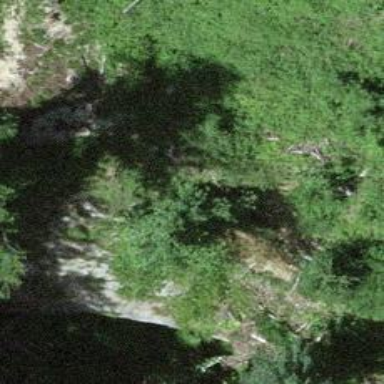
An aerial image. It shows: Cliff in nature.